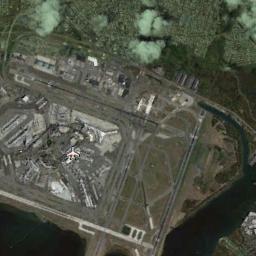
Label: airport